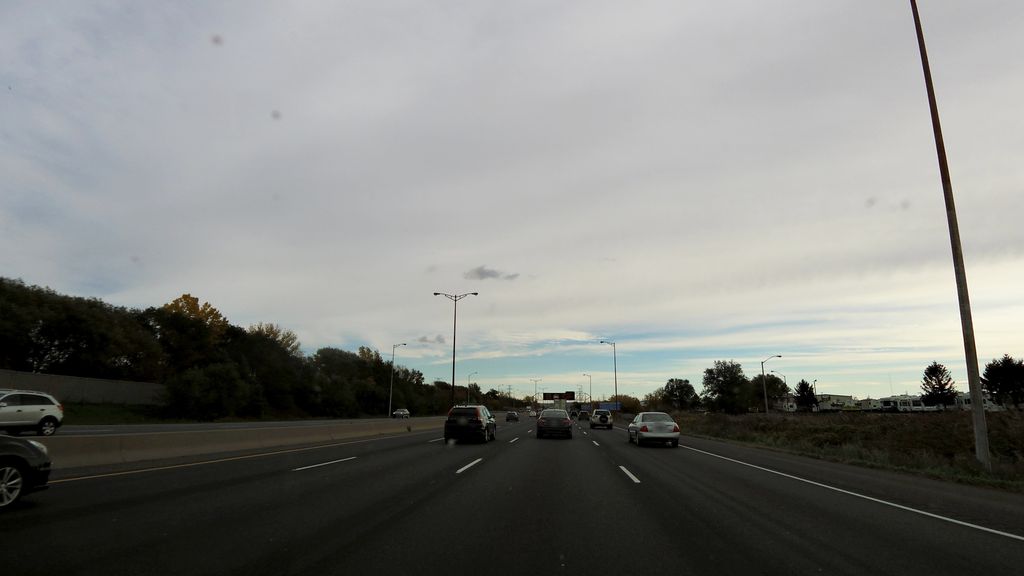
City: hamilton